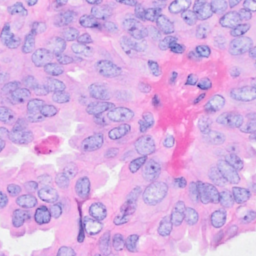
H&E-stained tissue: Breast